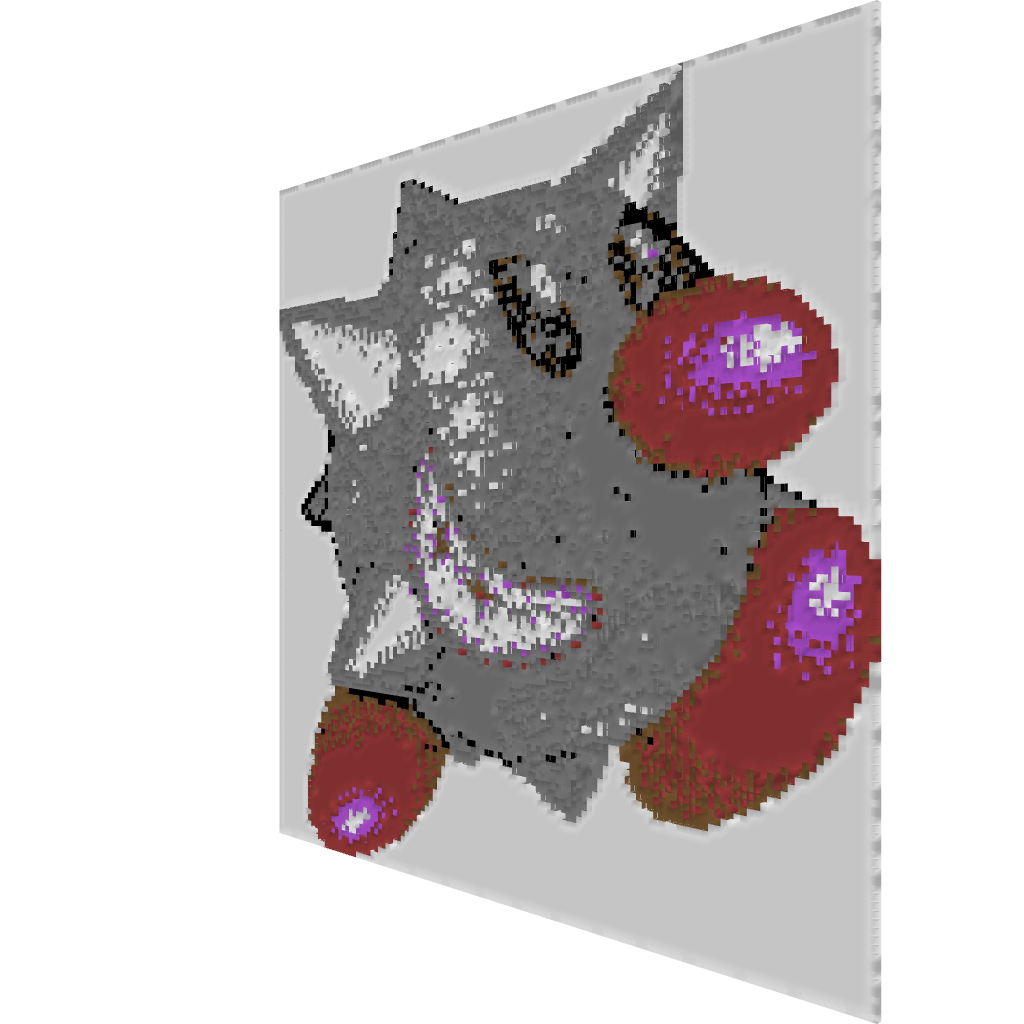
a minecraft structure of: Tap-Tap The Red Nose high quality